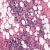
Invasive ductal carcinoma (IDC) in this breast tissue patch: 1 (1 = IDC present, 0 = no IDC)